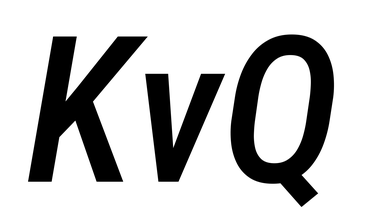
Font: Roboto-Italic_Condensed_Medium_Italic